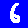
Digit: 6